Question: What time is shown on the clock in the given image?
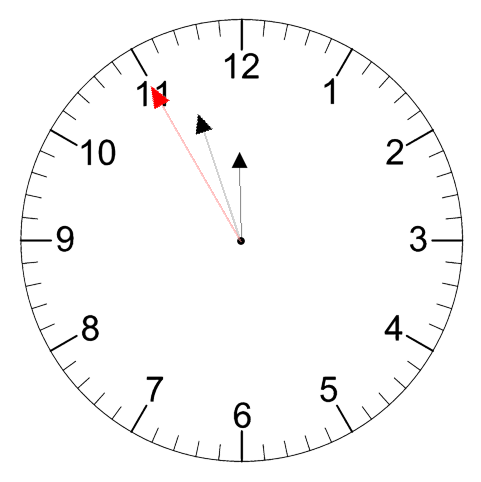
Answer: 11:56:55